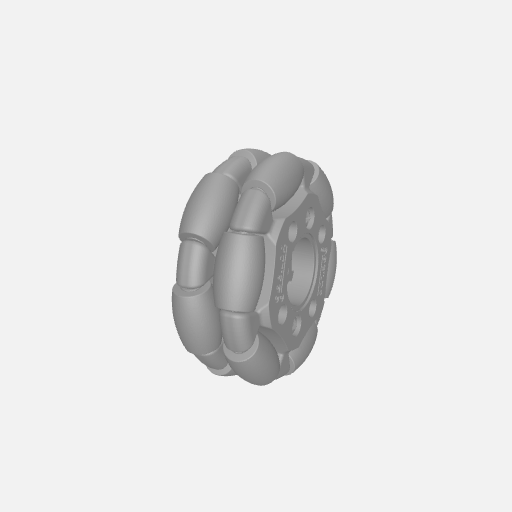
Part: OmniWheel48OD